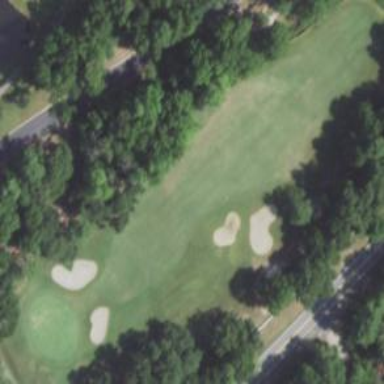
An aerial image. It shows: Golf fairway surrounded by grass.